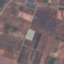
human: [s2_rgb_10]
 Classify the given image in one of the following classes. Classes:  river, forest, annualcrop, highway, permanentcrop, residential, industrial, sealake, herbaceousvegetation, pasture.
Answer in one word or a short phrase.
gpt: PermanentCrop